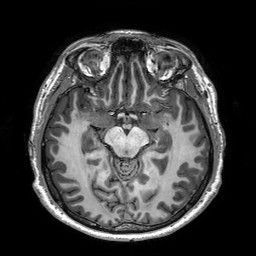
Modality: T1w
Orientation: coronal
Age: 34
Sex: male
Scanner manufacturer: philips
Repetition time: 0.006442 s
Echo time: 0.00294 s